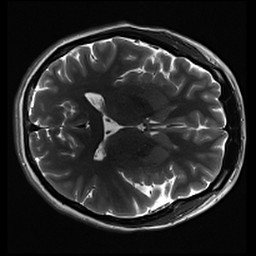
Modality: inplaneT2
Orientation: axial